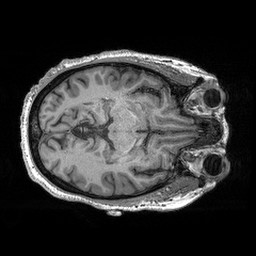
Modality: T1w
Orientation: axial
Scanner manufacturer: siemens
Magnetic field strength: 3 T
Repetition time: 2.3 s
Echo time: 0.00298 s